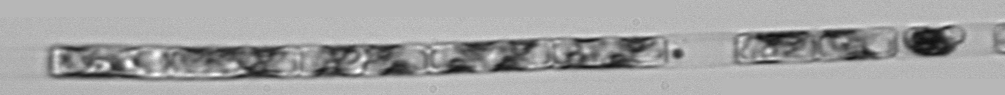
Label: Guinardia_delicatula_TAG_internal_parasite